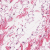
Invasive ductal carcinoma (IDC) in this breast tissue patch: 0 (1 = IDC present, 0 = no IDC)